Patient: sex F, age 72
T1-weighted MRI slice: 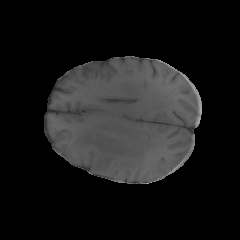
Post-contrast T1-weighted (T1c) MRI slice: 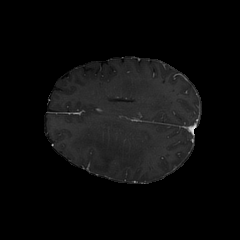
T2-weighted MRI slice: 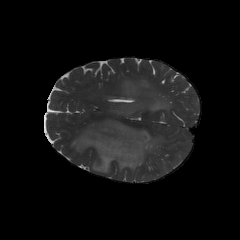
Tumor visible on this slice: yes
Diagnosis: Glioblastoma, IDH-wildtype
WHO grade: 4